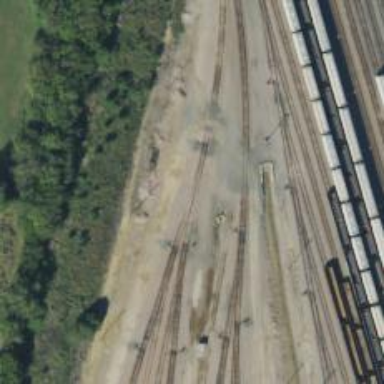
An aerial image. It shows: Railway yard used for servicing trains.